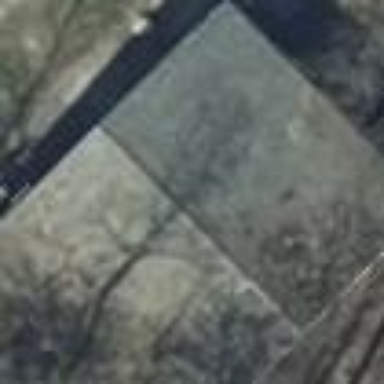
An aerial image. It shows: Flat roof building with grey roof.